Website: macys
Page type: payment
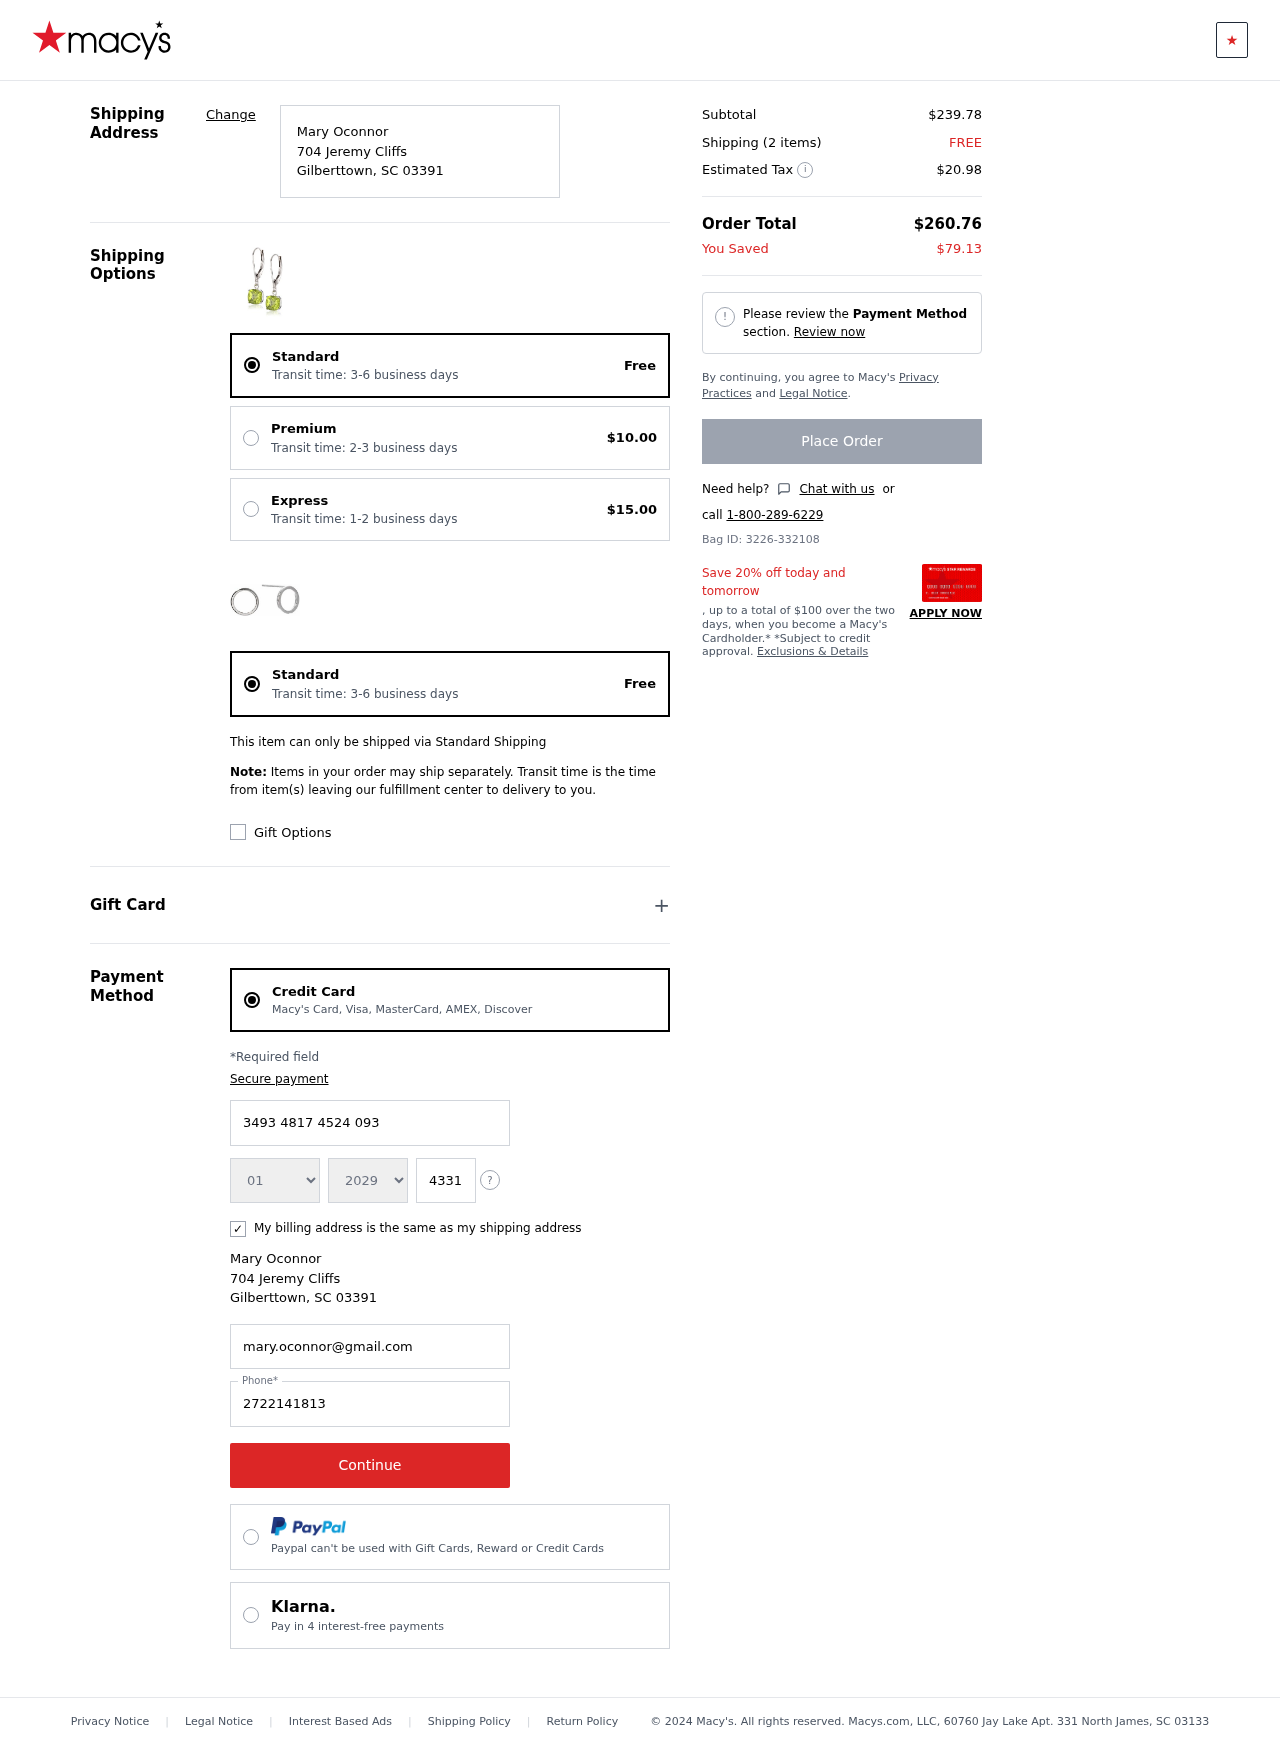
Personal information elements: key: PII_CARD_CVV
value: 4331
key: PII_CARD_EXPIRY_MONTH
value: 01
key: PII_CARD_EXPIRY_YEAR
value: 29
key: PII_CARD_NUMBER
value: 3493 4817 4524 093
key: PII_CITY
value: Gilberttown
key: PII_EMAIL
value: mary.oconnor@gmail.com
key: PII_FULLNAME
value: Mary Oconnor
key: PII_PHONE
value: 2722141813
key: PII_POSTCODE
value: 03391
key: PII_STATE_ABBR
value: SC
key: PII_STREET
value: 704 Jeremy Cliffs
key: PII_FULLNAME2
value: Mary Oconnor
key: PII_CITY2
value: Gilberttown
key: PII_STATE_ABBR2
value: SC
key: PII_POSTCODE_FULL
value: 03391
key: PII_POSTCODE_NUMERIC
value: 3391
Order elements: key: ORDER_DELIVERY_DATE
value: Transit time: 3-6 business days
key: ORDER_SHIPPING_STANDARD
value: Free
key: ORDER_SHIPPING_PREMIUM
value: $10.00
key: ORDER_SHIPPING_EXPRESS
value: $15.00
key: ORDER_DELIVERY_DATE2
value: Transit time: 3-6 business days
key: ORDER_SHIPPING_STANDARD2
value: Free
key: ORDER_SUBTOTAL
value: $239.78
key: ORDER_NUM_ITEMS
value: Shipping (2 items)
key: ORDER_SHIPPING_COST
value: FREE
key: ORDER_TAX
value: $20.98
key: ORDER_TOTAL
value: $260.76
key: ORDER_SAVINGS
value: $79.13
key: ORDER_ID
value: Bag ID: 3226-332108